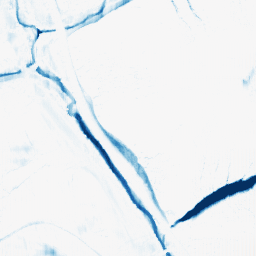
Category: morphological
Decomposition family: morphological_ellipse
Decomposition parameters: operation: closing
width: 20
height: 5
Upsampling method: fft_zeropad
Upsampling parameters: scale: 8
Upsampling scale: 8